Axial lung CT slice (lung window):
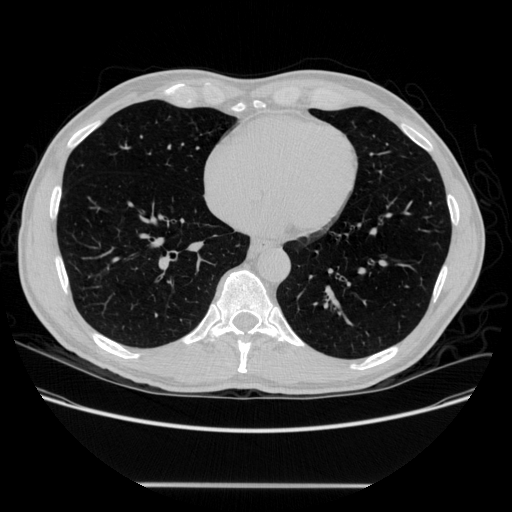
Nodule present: no